Question: I'm trying to develop an app where the user can take a pic and then overlay some sprites over the photo.
Something like these apps "Make me |something|"
Here is an example
But I really don't know what do I have to use (CoreGraphics, SpriteKit) to develop something like this. Any tips?
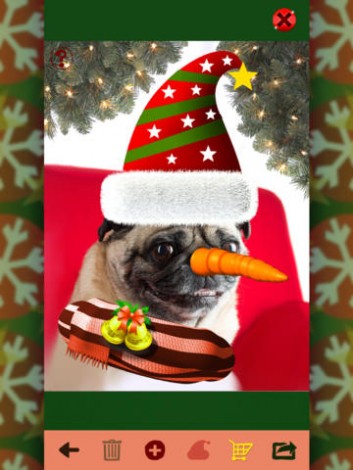
Answer: This can be easily done using 'UIViews'
You can have a parent UIView
add a 'UIImageView' in it . set it to custom photo image.
Now finally add a custom 'UILabel' with text, another 'UIImageView' or any other 'UIView' to the parent view.
Then when you want to save just draw the parent 'UIView' layer using core graphics(basically taking a screenshot) and save.